Question: My URL service hosted at Google App Engine return JSON content type.
The example URL is <URL>.
I am using following jQuery.ajax call to get the response.
'''
jQuery.ajax({
type: "get",
url: "http://trim-pk.appspot.com/do?url=http://www.google.com",
dataType: "json",
success: function(response) {
alert(response);
}
});
'''
What's went wrong? Why I am not getting the response. It's null.
I have tried with 'contentType: "application/json; charset=utf-8"' and 'contentType: "application/json; charset=ISO-8859-1"', but got 500.
Following is my Firebug output.

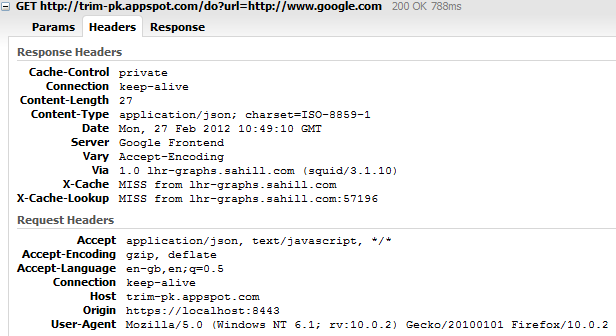
Answer: Have you configured <URL> on your AppEngine app?